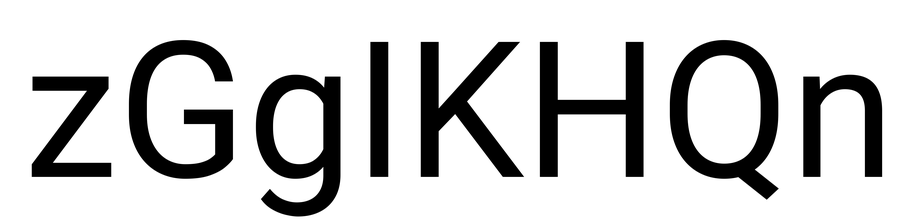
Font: Roboto_Regular